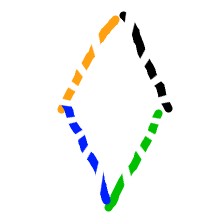
Shape: rhombus